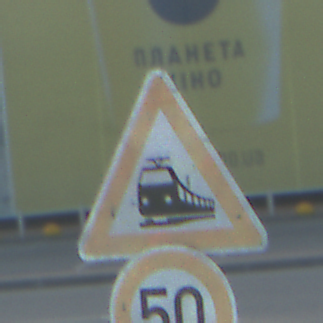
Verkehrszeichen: Bahnuebergang
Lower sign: Geschwindigkeit50
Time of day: MorningAfternoon
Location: Outdoor (Suburban)
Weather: PartlyCloudy
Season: NotSpecified
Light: Natural